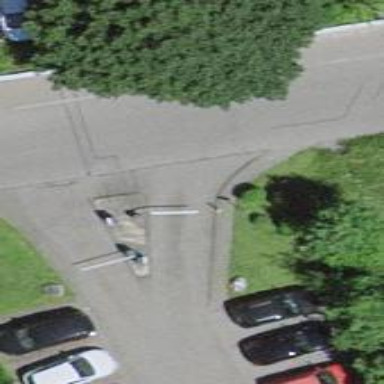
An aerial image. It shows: Lift gate barrier.